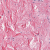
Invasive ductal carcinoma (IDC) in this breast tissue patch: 0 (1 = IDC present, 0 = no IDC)